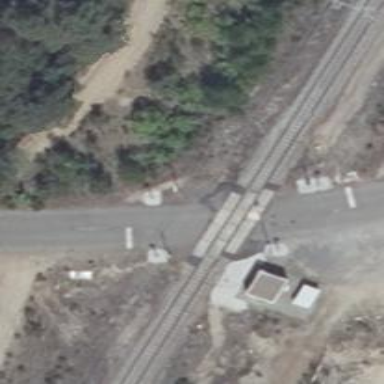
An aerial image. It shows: Railway level crossing.